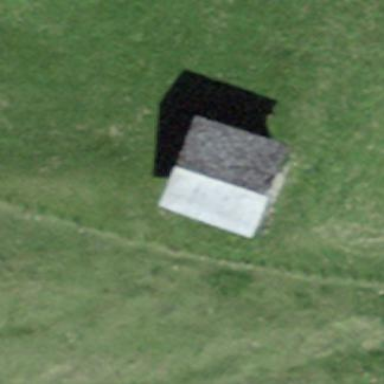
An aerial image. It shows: Rural barn.